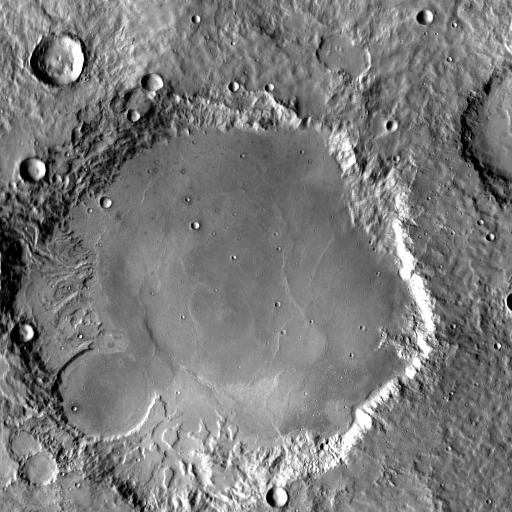
Crater classes present: Background, Other, Buried, Secondary